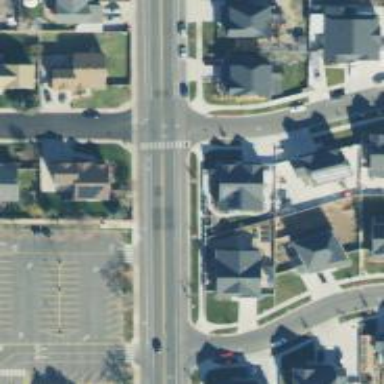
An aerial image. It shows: Marked crossing on footway.